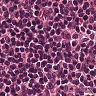
Metastatic tissue present: no